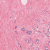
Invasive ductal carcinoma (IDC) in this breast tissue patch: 0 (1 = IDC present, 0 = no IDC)